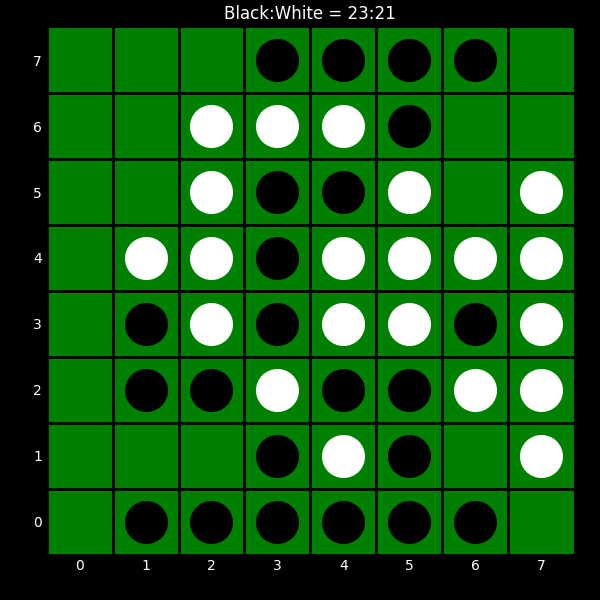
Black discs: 23
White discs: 21